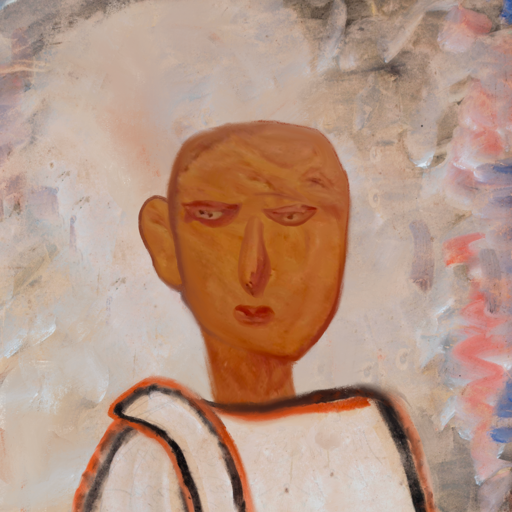
Background: Roy_Bahadur, Head And Neck Front: Pious_Lady, Face Front: Pious_Lady, Bust: Roy_Bahadur, Hair Front: Blank, Head Accessory: Blank, Second Necklace: Blank, Necklace: Blank, Baby: Blank